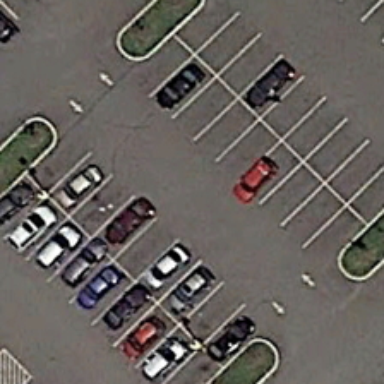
Some cars are parked in a parking lot .